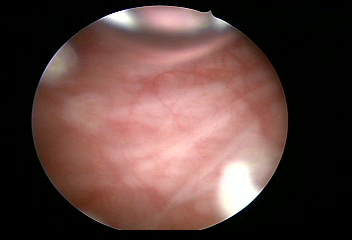
Modality: WLC
Class: Foreign bodies
Subclass: AirBubble
Bladder cancer association: No
Annotated structures: Air bubble